Interaction volume radius: 5 \u00c5
Interaction volume height: 20 \u00c5
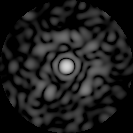
Disorder parameter: 0.8501